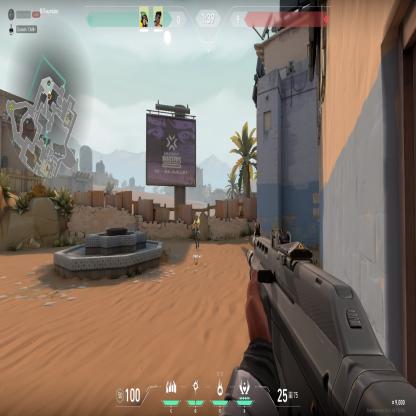
Label: teammate